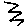
Label: zigzag